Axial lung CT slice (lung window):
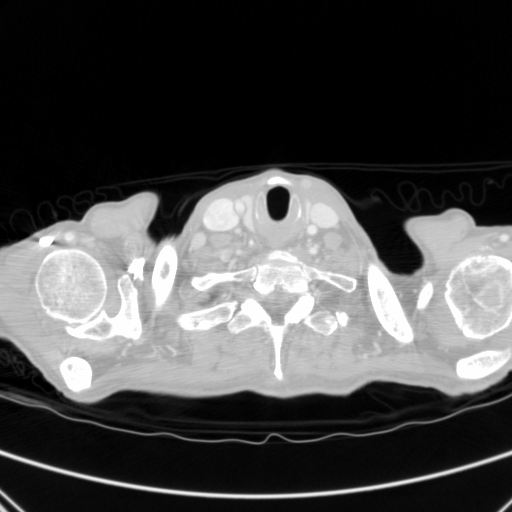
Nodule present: no